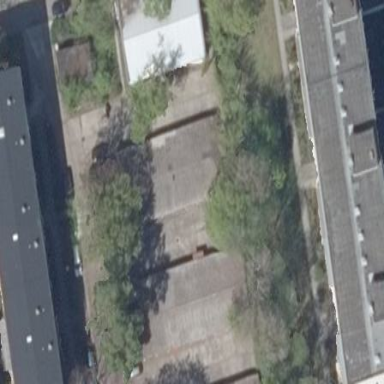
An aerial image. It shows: Gabled garage with Eternit roof.